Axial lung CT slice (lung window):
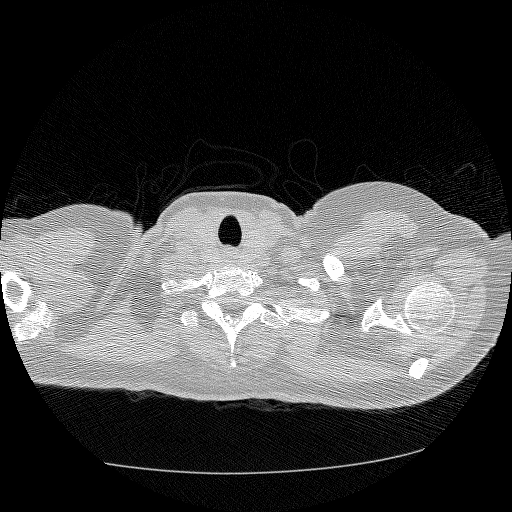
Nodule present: no